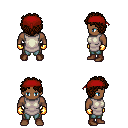
a pixel art fantasy rpg character, male body template, human, dark skin, white tunic, teal pants, brown curly afro hairstyle, red bandana, gold gloves, brown shoes, four views (front, back, left, right), 2x2 character sprite sheet, small pixel art, hard edges, no anti-aliasing